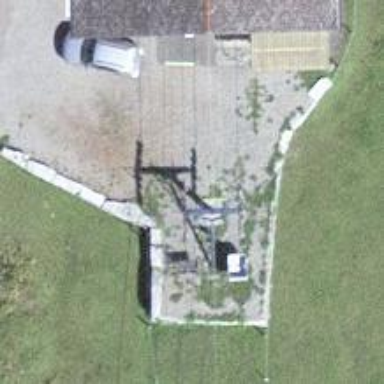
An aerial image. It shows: Pylon for aerialway.